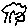
Label: tree